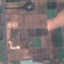
Land use / land cover class: PermanentCrop